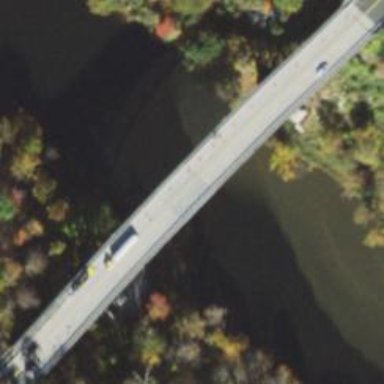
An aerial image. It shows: Man-made bridge.